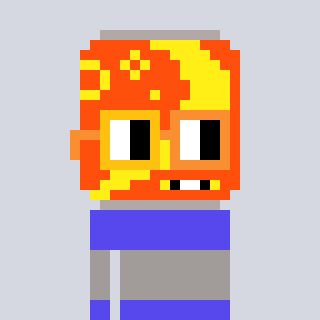
a pixel art character with square yellow and orange glasses, a pop-shaped head and a computerblue-colored body on a cool background